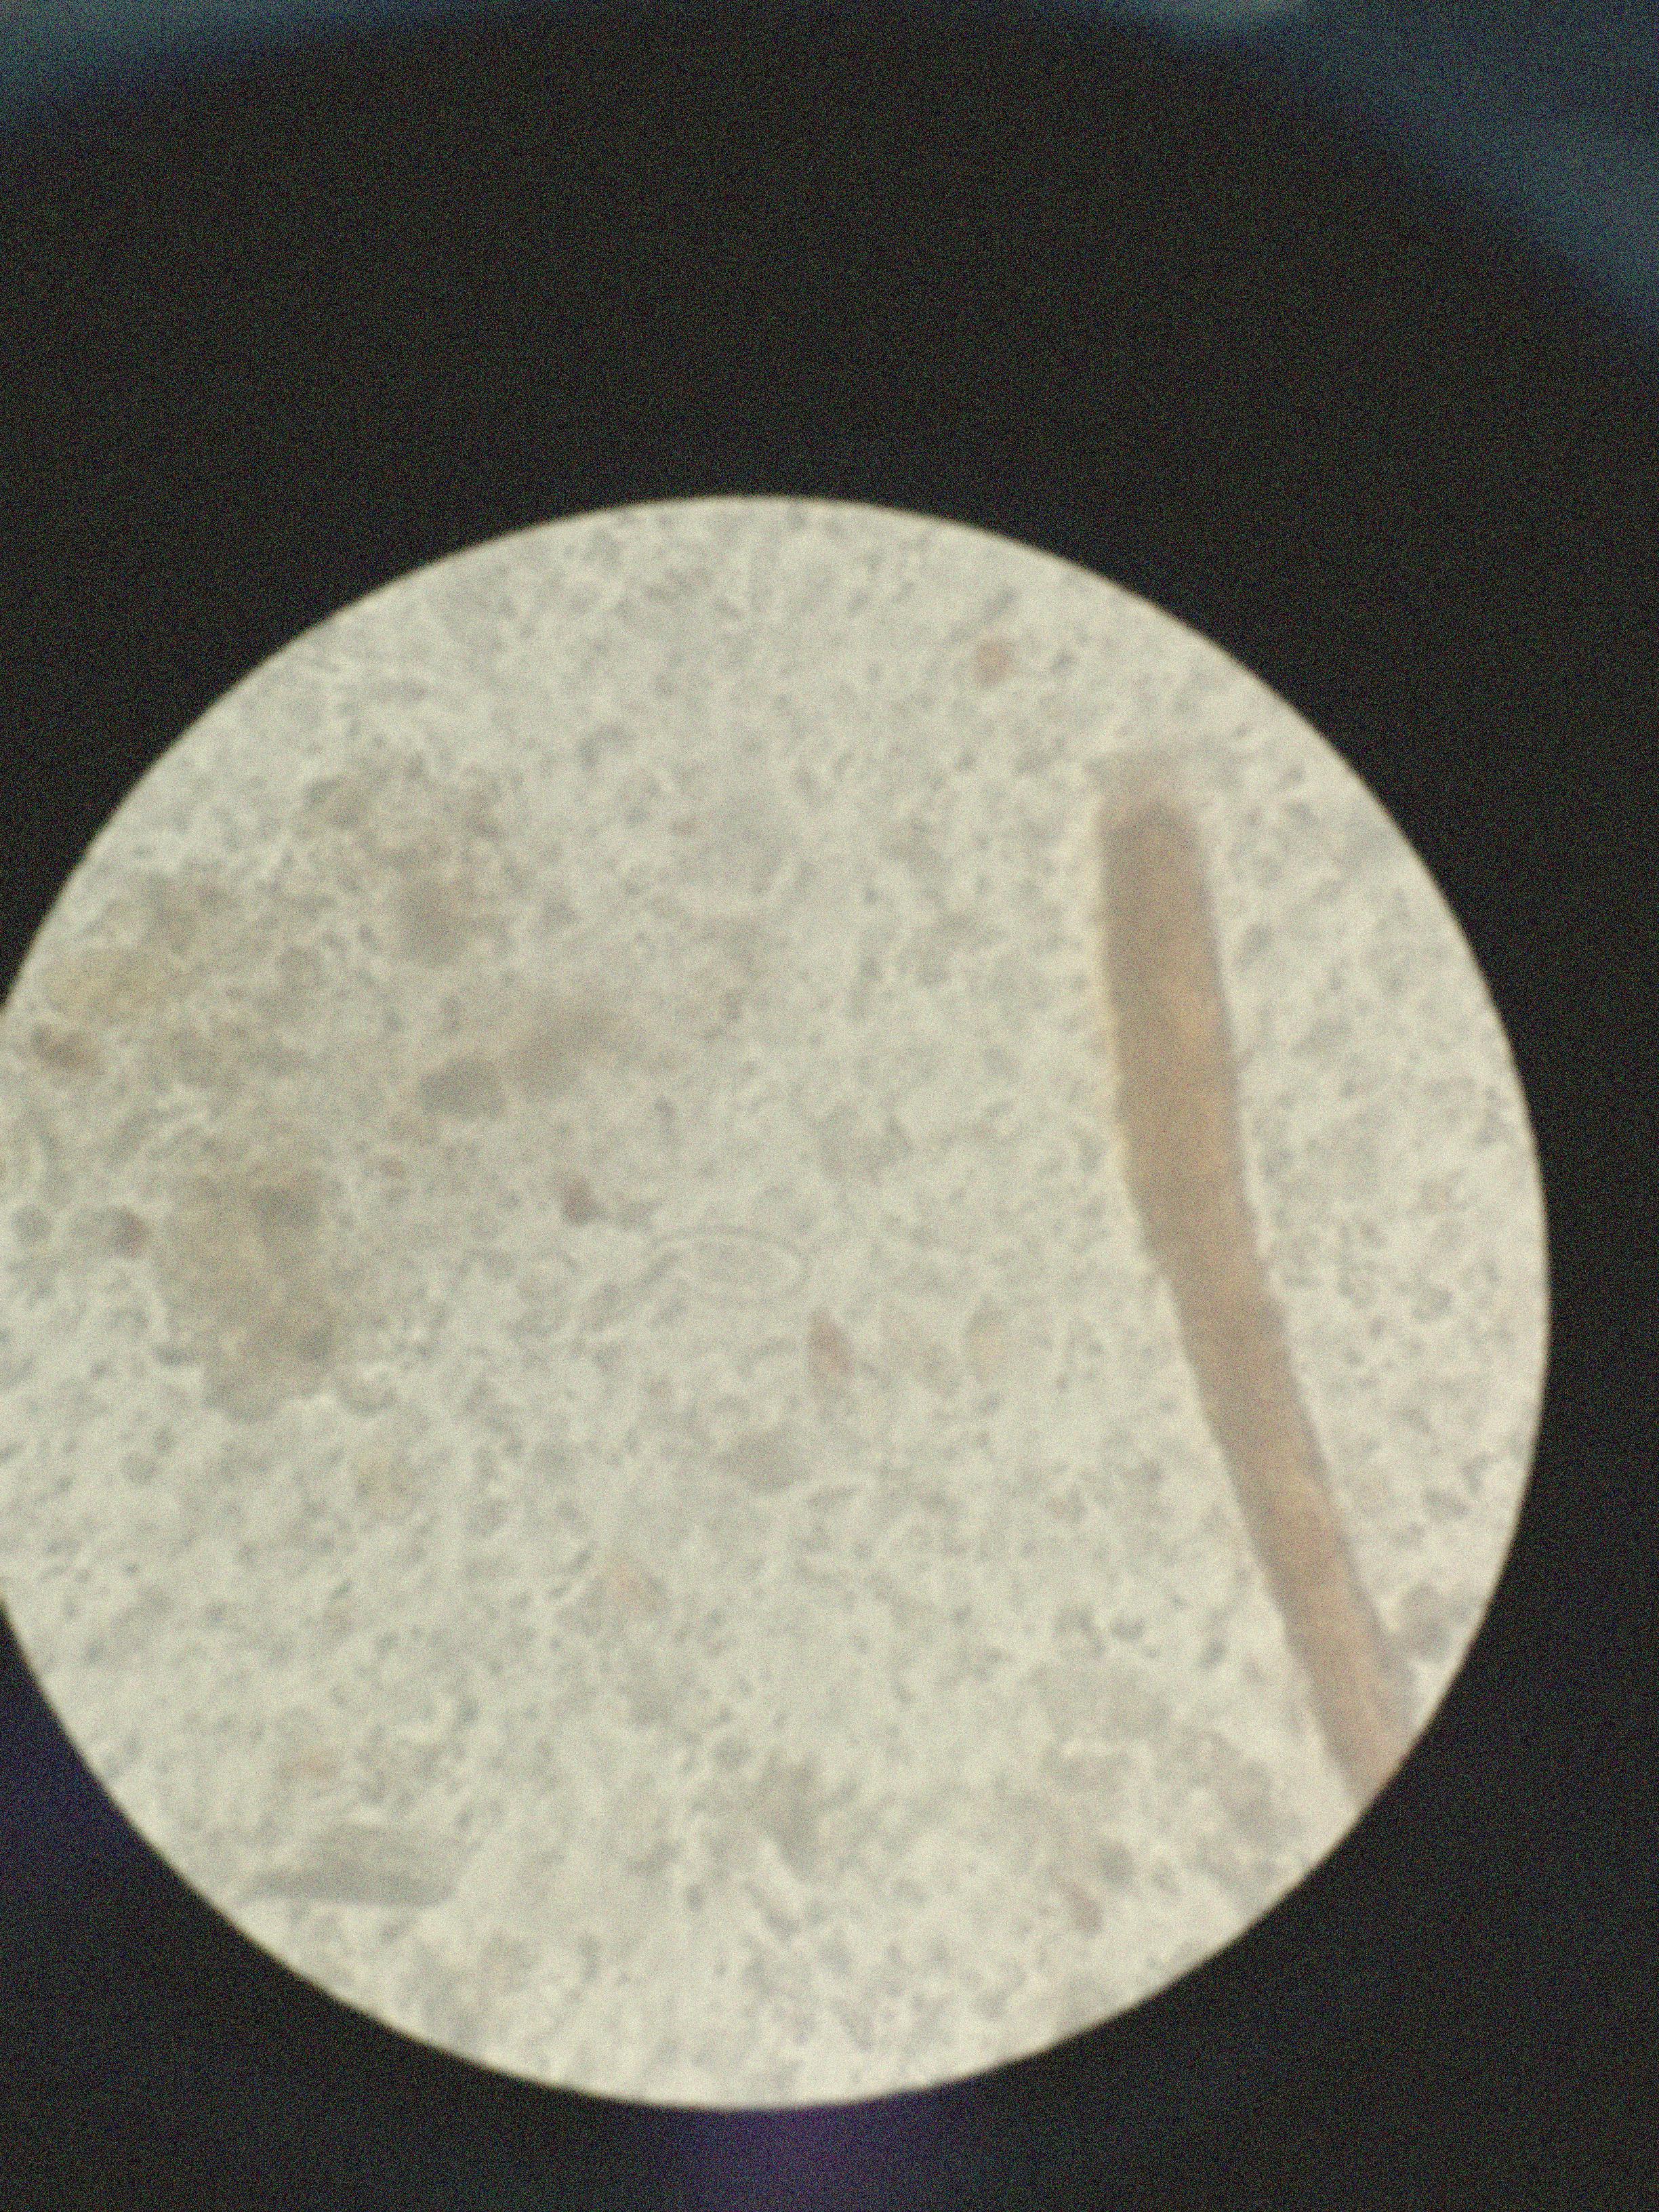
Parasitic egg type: Enterobius vermicularis